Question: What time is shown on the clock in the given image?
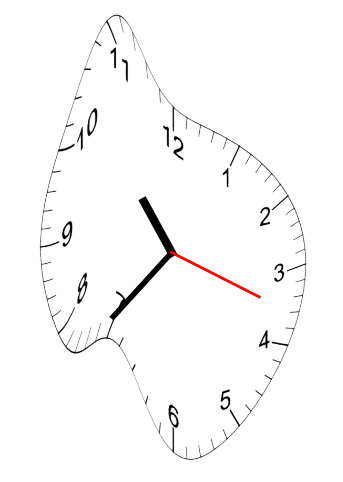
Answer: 10:36:18